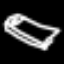
Label: bed